Aerial crown-view tile of a tropical tree (Barro Colorado Island, Panama), acquired 20240813:
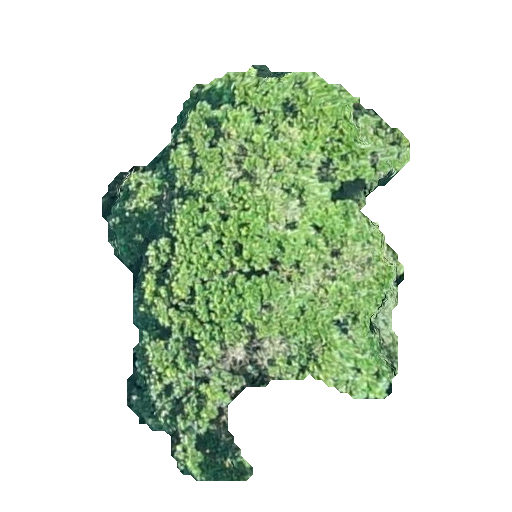
Species: Calophyllum longifolium
GBIF accepted scientific name: Calophyllum longifolium
Crown area: 127.168 m²